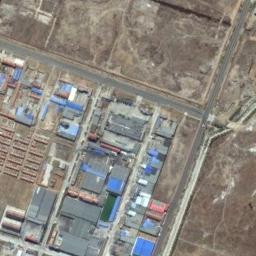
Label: industrial_area